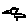
Label: bird